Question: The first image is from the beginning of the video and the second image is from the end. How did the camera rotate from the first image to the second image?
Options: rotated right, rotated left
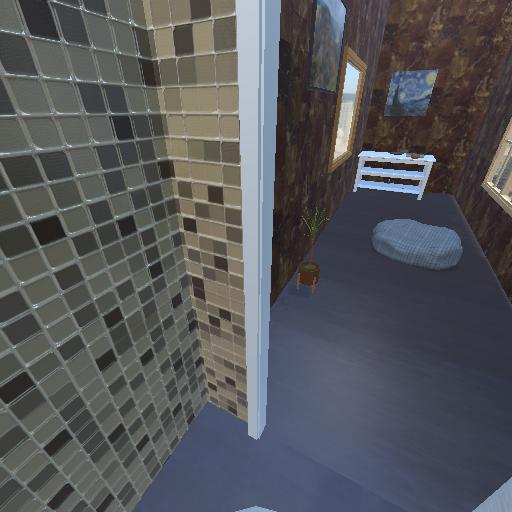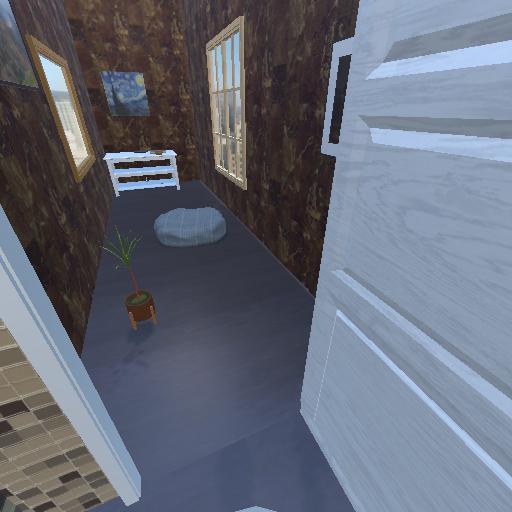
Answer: rotated right